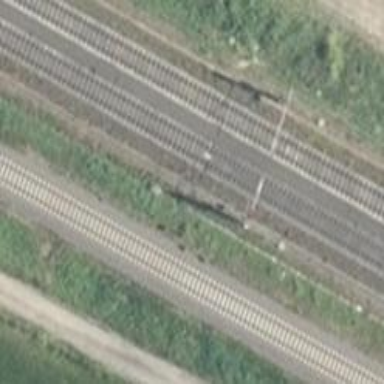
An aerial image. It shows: Railway milestone with catenary mast.